Question: I try to work with Image but I got this fold and I don't no why.
The picture is in the root of the project.
I tried also this:
.FromFile("~/aPicture.jpg");
.FromFile("../aPicture.jpg");

anyone a idea?
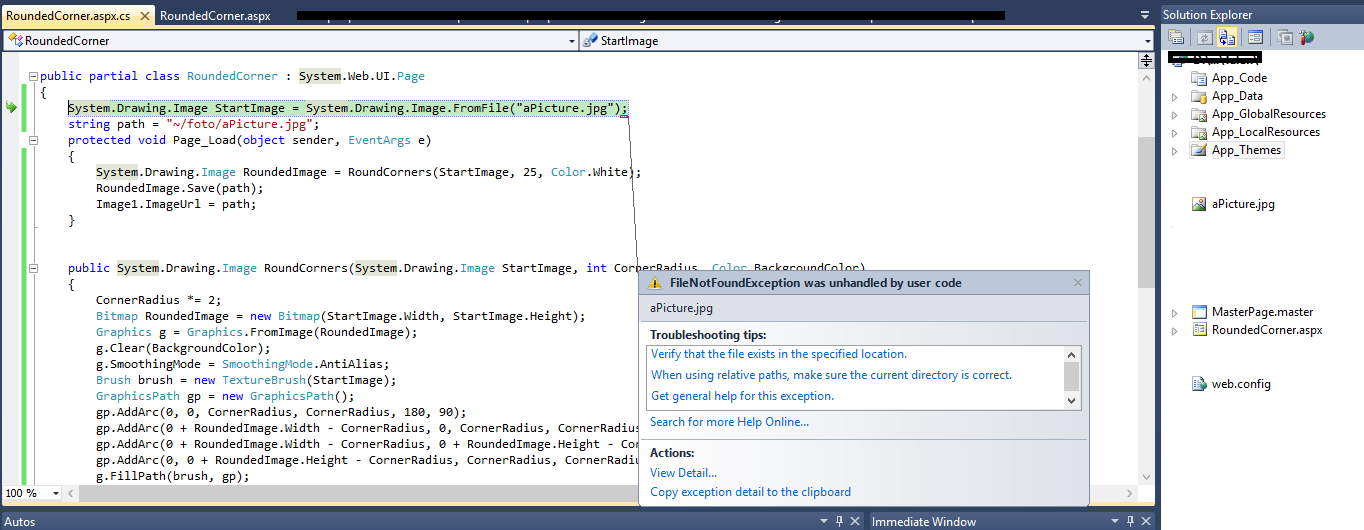
Answer: The current directory of iis is the dir in which iis is running. You should use Server.MapPath to map your ~/aPicture.jpg to the directory of your site:
'''
.FromFile(Server.MapPath("~/aPicture.jpg"));
'''